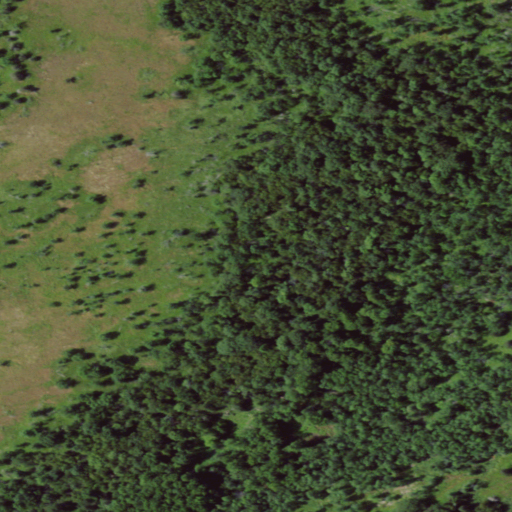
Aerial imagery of island in New York named Galloo Islands containing deciduous forest, woody wetlands, grassland, shrub, and pasture